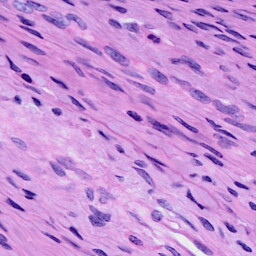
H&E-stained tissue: Cervix